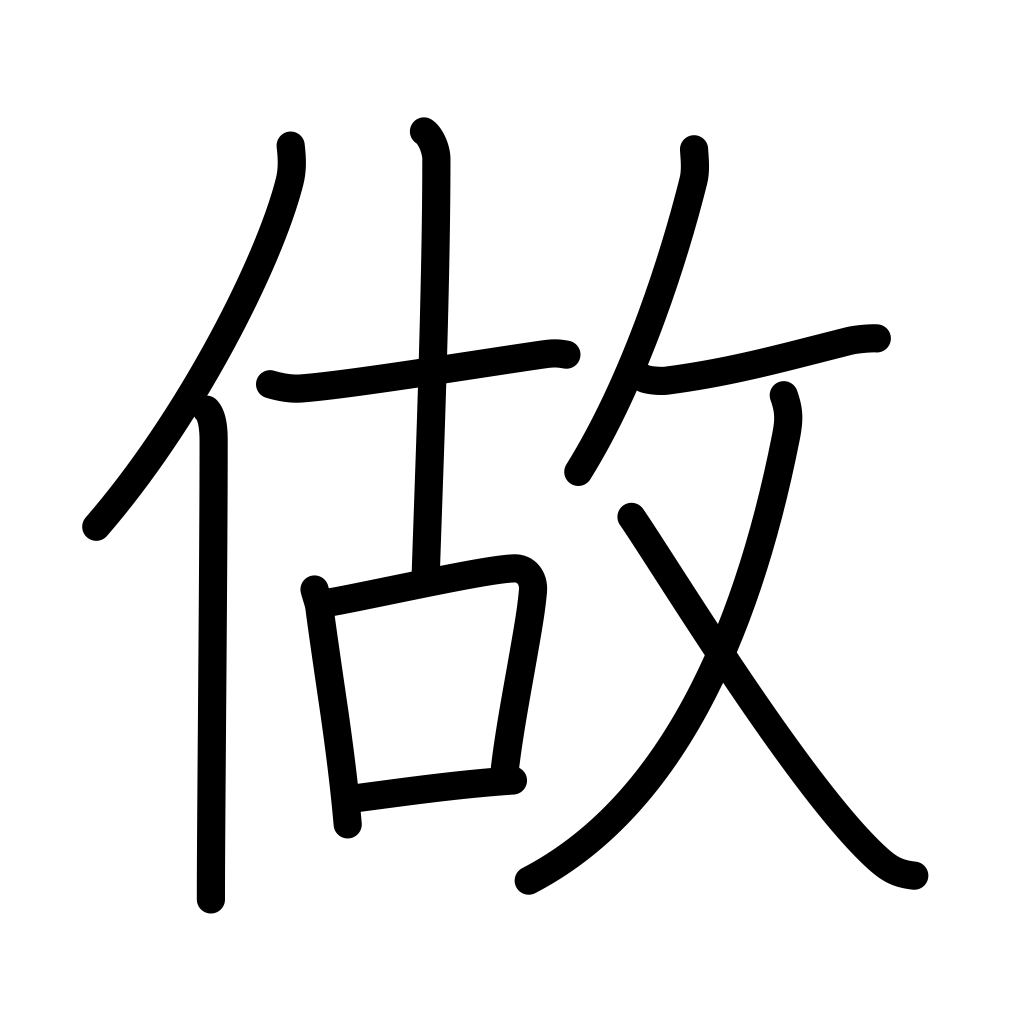
Meaning: make